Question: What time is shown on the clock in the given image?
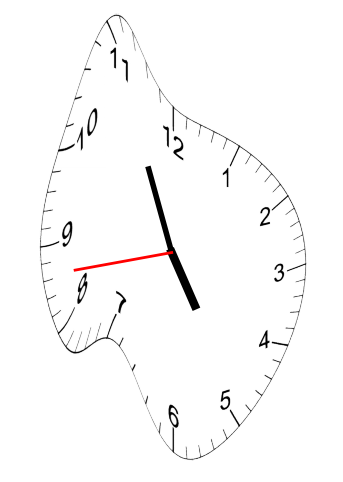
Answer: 04:55:43